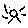
Label: sun